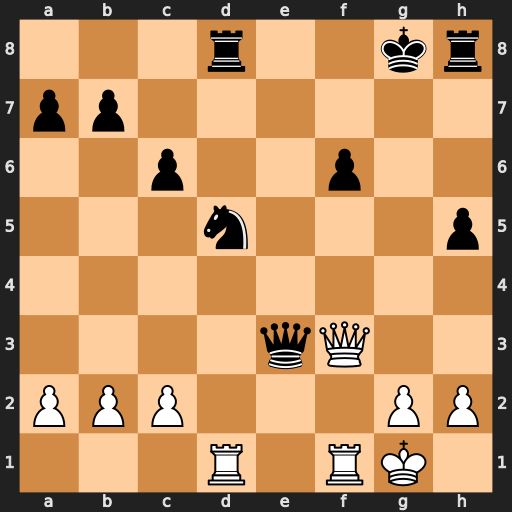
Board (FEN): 3r2kr/pp6/2p2p2/3n3p/8/4qQ2/PPP3PP/3R1RK1
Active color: w
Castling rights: -
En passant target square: -
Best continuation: Qxe3 Nxe3 Rxd8+